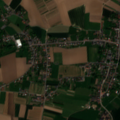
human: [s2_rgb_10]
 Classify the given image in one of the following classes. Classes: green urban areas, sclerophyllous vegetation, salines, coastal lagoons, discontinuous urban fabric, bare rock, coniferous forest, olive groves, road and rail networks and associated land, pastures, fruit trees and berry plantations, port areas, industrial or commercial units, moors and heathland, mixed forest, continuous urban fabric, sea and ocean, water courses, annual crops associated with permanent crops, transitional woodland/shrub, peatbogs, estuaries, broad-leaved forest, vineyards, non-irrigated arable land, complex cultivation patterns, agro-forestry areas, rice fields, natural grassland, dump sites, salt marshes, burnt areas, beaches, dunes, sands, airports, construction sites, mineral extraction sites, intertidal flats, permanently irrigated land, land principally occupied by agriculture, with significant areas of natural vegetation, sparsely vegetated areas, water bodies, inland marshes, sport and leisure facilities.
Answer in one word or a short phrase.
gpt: discontinuous urban fabric, non-irrigated arable land, complex cultivation patterns